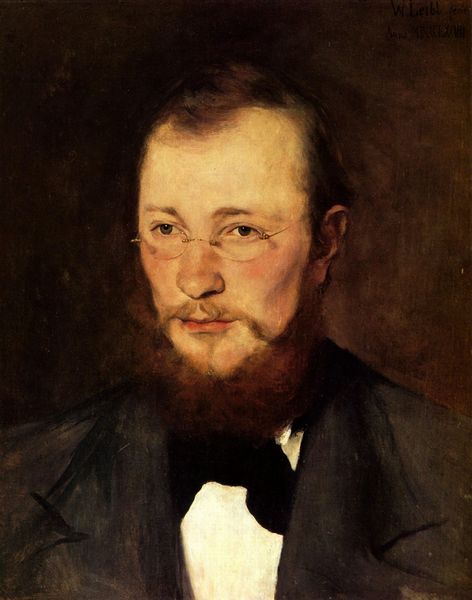
Titel: Porträt des Dr. med Friedrich Rauert
Künstler: Wilhelm Maria Hubertus Leibl
Standort: Hamburg
Institution: Kunsthalle
Schlagwörter: dunkel, gemälde, mann, schatten, weiß, ocker, bar, braun, frisur, grau, haar, hintergrund, licht, mund, nase, ohr, orange, schwarz, stirn, ölbild, blick, rose, rot, beige, malerei, schleife, anzug, bart, hemd, jacke, schnurrbart, wand, augen, kragen, vollbart, bildnis, portrait, porträt, schauen, öl, haare, mantel, augenbrauen, brustbild, lippen, ohren, rosa, rouge, scheitel, wangen, schnäuzer, krawatte, ernst, brauen, halstuch, pupillen, dreiviertelprofil, fliege, kinnbart, revers, selbstporträt, dünn, geschlossen, geneigt, rothaarig, ausgemergelt, acryl, brille, selbstbildnis, leinwand, geheimratsecken, halbglatze, ohrmuschel, kneifer, zwicker, gekämmt, augengläser, stirnglatze, wangenknochen, wohlhabend, trinker, hemf, bügel, monokel, brauns, halbschatten, gesengt, bard, brile, schlau, fliefe, intelligent, schütteres haar, franzsösisch, heimd, hemdn